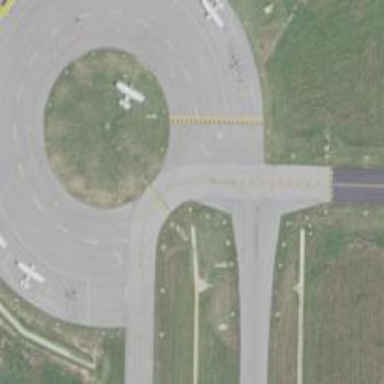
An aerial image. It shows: Image of taxiway at airport.